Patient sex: M
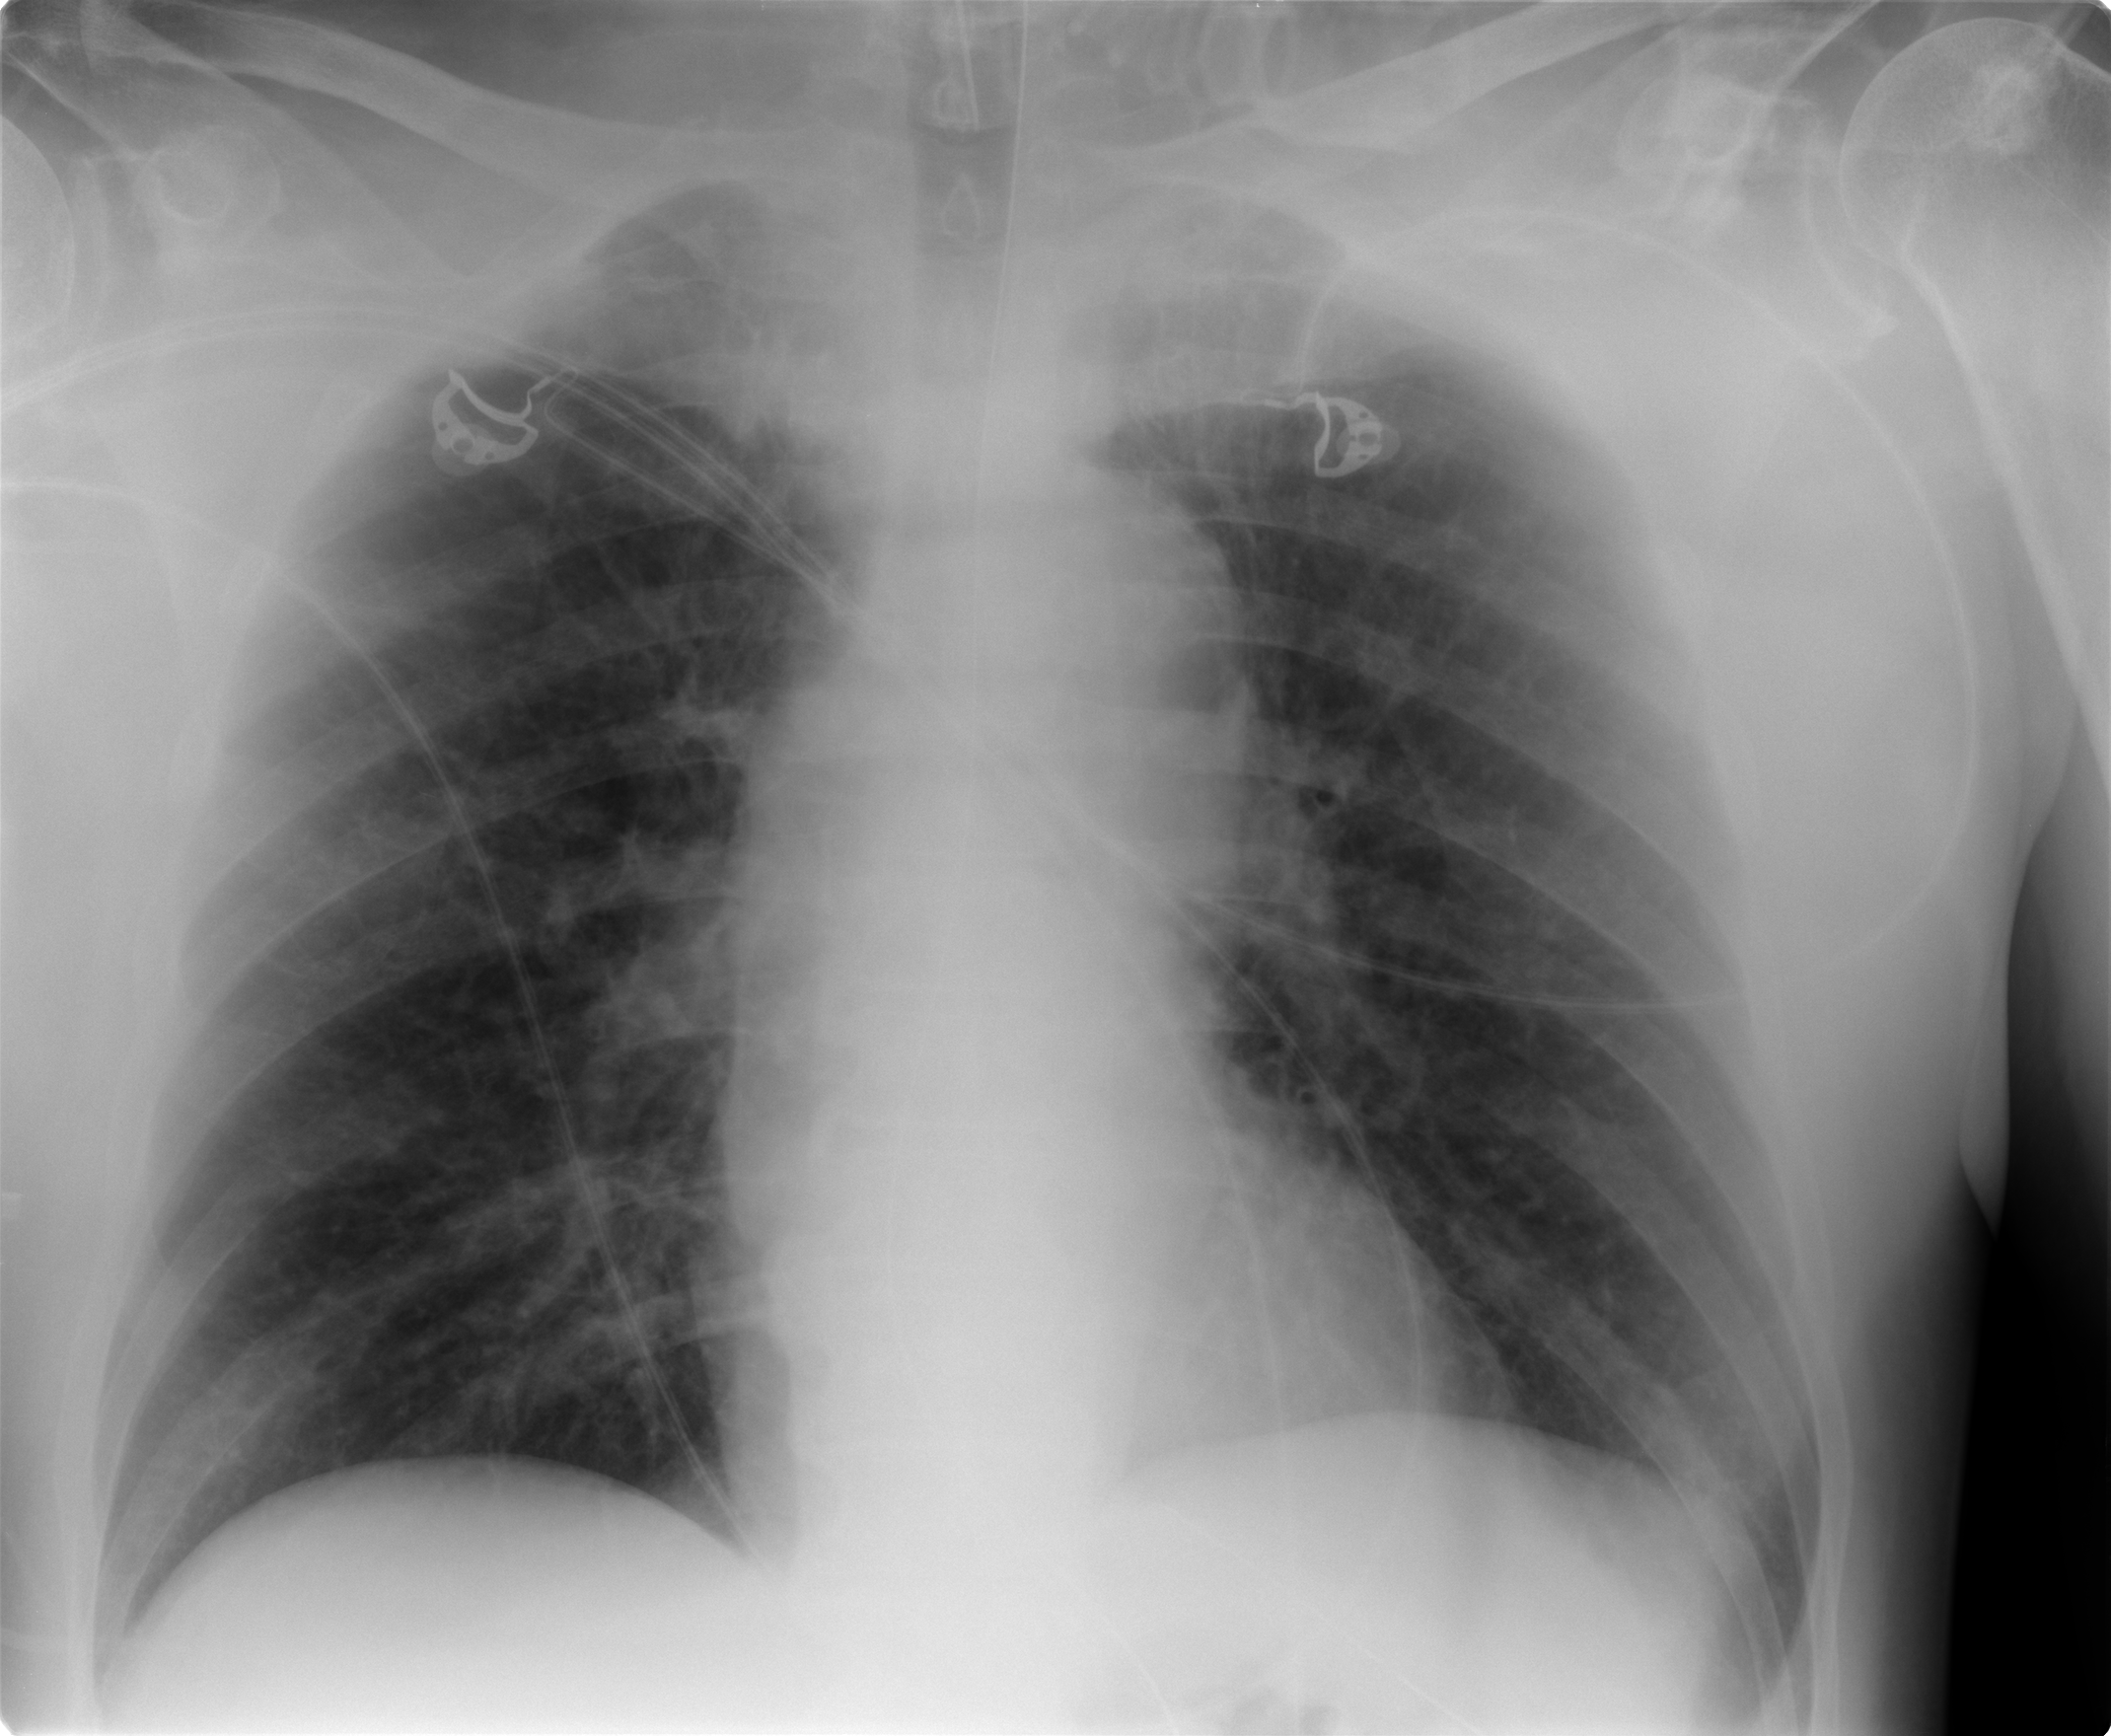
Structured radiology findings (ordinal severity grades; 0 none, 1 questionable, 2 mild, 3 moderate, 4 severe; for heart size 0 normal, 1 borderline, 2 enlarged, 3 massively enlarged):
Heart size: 0
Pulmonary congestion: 2
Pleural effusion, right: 0
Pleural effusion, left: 0
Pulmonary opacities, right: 0
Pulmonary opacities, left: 0
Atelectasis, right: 0
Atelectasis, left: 0